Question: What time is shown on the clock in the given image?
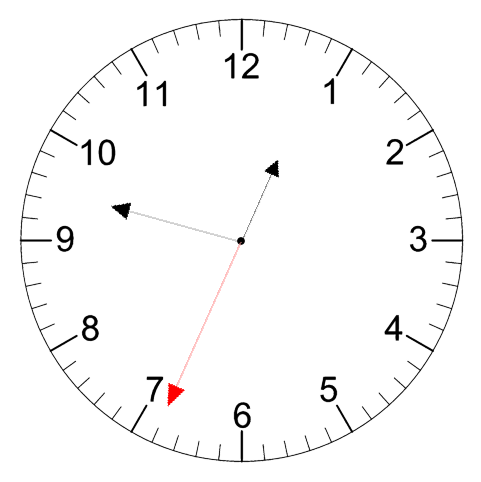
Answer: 12:47:34